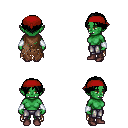
a pixel art fantasy rpg character, female body template, orc, green skin, brown tattered cape, metal pants, black parted hairstyle, red bandana, white cloth bracers, maroon shoes, four views (front, back, left, right), 2x2 character sprite sheet, small pixel art, hard edges, no anti-aliasing